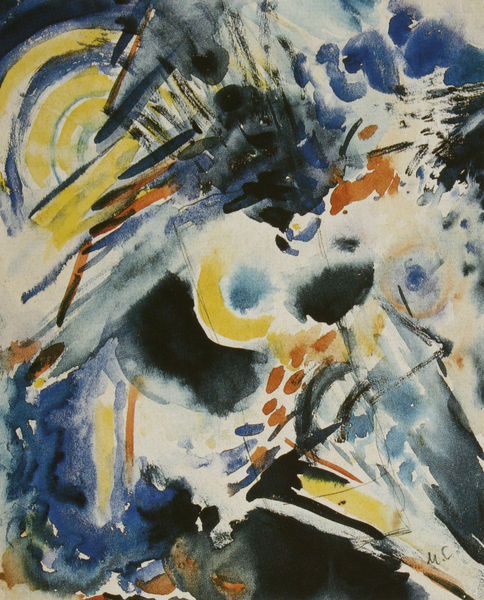
Titel: Abstrakte Komposition
Künstler: Maria Cyrenius
Standort: Salzburg
Institution: Museum Carolino Augusteum
Schlagwörter: blau, dunkel, gemälde, schatten, vogel, weiß, wolken, aquarell, gelb, grün, komposition, ocker, bewegung, bunt, grau, hell, licht, orange, schwarz, rot, wolke, beige, expressionismus, feld, felder, sonne, kreis, rund, deutschland, hellblau, farbig, bogen, moderne, abstrakt, farben, fläche, flächen, modern, farbe, formen, grafik, linien, dunkelblau, jahreszahl, ring, striche, punkte, tusche, greis, ringe, münchen, expressionistisch, linie, strich, dynamik, punkt, kreise, tupfen, wei0, tinte, halbkreis, flecken, zahl, zentrum, farbverlauf, klecks, verlauf, blauer reiter, rundungen, kandinsky, sprenkel, wassily, chagall, verteilung, farbverläufe, verläufe, abstrakter expressionismus, nay, kreisformen, exoressionismus, sprenung